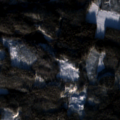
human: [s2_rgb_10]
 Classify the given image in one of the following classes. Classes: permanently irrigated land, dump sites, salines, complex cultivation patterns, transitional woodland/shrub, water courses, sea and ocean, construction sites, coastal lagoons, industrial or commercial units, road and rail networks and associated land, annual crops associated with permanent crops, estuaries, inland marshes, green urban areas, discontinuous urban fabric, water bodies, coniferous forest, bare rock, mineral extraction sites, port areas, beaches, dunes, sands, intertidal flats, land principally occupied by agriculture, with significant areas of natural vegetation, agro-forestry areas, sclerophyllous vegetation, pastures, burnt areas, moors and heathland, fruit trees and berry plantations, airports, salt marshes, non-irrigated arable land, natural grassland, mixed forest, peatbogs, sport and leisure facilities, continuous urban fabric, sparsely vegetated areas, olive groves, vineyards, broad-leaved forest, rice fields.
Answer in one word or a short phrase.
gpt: coniferous forest